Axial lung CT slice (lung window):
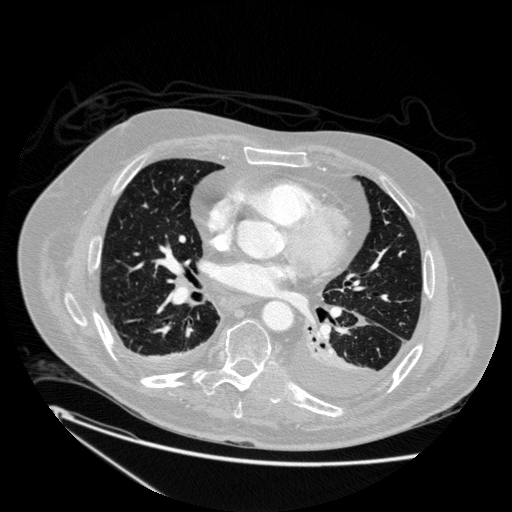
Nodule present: no